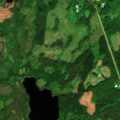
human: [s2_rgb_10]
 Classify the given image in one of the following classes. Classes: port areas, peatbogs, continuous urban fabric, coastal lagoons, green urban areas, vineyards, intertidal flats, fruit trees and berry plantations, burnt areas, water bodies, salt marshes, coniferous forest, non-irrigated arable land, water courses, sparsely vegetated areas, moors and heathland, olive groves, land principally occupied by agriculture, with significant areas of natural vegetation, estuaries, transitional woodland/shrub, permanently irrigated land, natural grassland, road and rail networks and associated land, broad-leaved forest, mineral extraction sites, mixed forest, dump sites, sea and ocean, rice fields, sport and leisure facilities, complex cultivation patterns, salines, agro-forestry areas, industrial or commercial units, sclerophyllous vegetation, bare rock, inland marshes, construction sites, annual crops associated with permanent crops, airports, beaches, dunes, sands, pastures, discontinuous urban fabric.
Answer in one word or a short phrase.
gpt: coniferous forest, mixed forest, transitional woodland/shrub